Question: The scenario is to upload and preview image for crop and save it. Every thing is working fine but when i'm uploading the image and press cancel the dialog for cropping and trying to upload another file its showing the previous image in preview as well. i.e previewing the previous and latest file both. I want only recent uploaded file. i.e want to clear the previous upload.
Here is the jsp code:
'''
function imageHandler(e2)
{
document.getElementById("cropbox").src = e2.target.result;
initJcrop();
$("#dialog").dialog({
show: {
effect: "blind",
duration: 1000
} ,
width:document.getElementById('cropbox').height
});
}
function readFile(e1){
var filename = document.getElementById('imageId').files[0];
var fr = new FileReader();
fr.readAsDataURL(filename);
fr.onload = imageHandler;
document.getElementById("isSubmit").value = "false";
// document.getElementById("postForm").submit();
}
<span id="reuploadImg" ><html:file name="uf" property="file" size="37" onchange="readFile(this)" styleId="imageId" /></span>
<div id="dialog" style="display: none" title="Preview">
<img id="cropbox">
<br/><br/>
<div style="width: 100%;text-align: center">
<input type="button" value="Save"
onclick="cropPic()" class="stdbutton"/>
<input type="button" value="Cancel" onclick="closeDialog()" class="stdbutton"/> </div>
</div>
'''

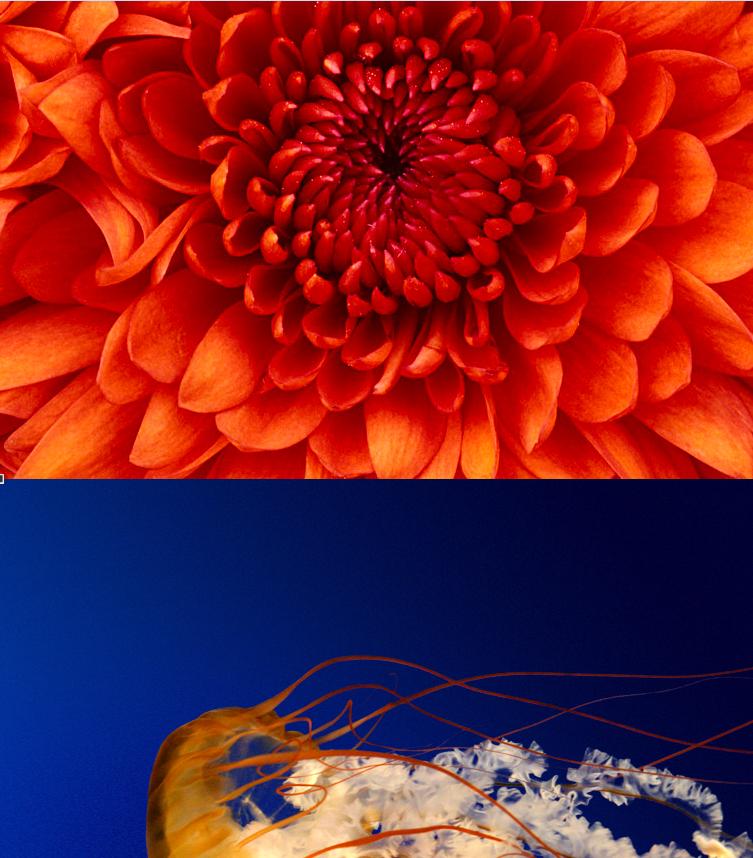
Answer: After debugging I came to know that jcrop is not destroying his instance so i've used the following line to avoid duplicate.
'''
jcrop_api.destroy();
'''